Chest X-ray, PA view. Patient: 71 years old, sex M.
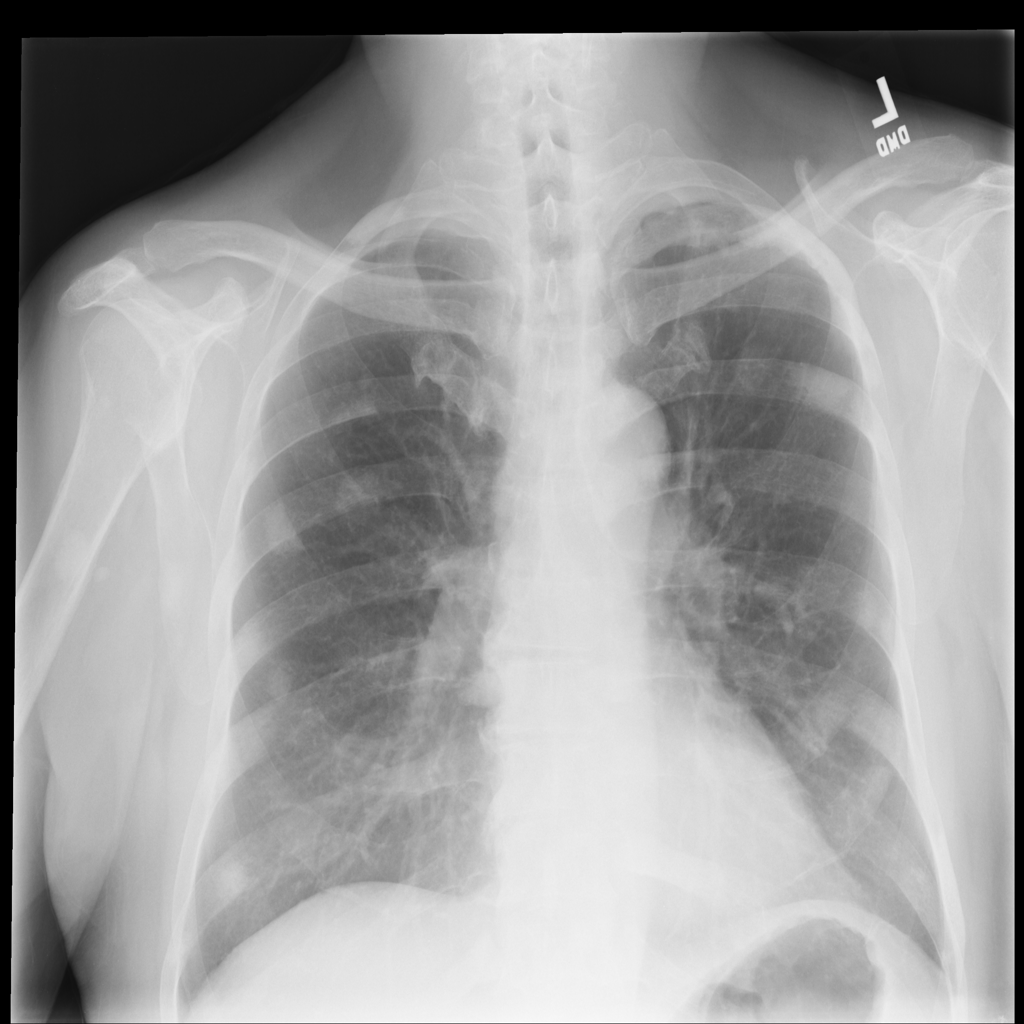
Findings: Effusion